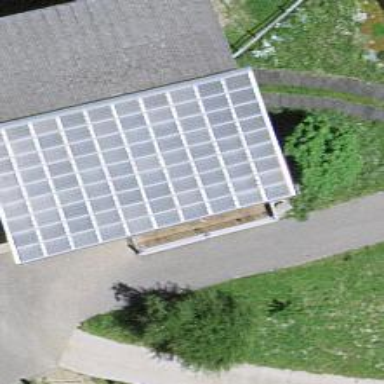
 consisting of solar photovoltaic panels."